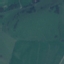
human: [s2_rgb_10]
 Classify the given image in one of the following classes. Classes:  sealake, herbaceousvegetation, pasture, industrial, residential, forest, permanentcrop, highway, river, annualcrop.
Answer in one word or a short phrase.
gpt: Pasture